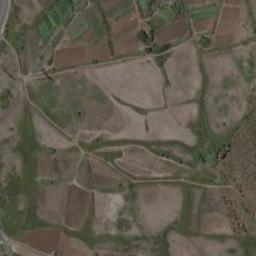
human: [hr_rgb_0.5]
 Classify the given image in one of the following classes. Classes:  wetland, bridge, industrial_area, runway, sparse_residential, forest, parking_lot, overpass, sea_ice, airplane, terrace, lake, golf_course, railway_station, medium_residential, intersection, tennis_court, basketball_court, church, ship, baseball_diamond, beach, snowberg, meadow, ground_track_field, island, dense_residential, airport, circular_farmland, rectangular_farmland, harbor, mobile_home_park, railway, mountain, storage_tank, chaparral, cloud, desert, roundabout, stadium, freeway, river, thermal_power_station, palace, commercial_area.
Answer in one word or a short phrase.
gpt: rectangular_farmland